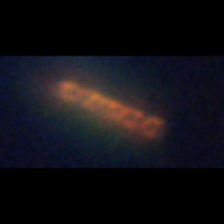
Taxon: Chaetoceros
Group: Diatoms